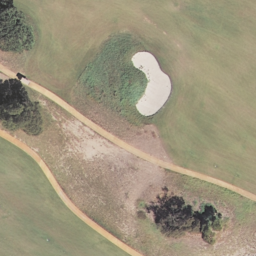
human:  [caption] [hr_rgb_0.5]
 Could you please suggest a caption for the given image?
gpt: Some bunkers and trees with two trails go through the turfs in the golf course .

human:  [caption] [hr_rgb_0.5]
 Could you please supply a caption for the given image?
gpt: A part of a golf coursea with two trails go through the turfs and some bunkers and trees .

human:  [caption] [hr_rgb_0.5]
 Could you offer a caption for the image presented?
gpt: This is a part of a golf course with green turfs and some bunkers and trees .

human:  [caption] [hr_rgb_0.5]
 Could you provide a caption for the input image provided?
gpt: A part of a golf course with some bunkers and trees while two trails go through the turfs .

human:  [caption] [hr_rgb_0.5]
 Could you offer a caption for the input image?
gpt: Some green bunkers and trees with two trails go through the turfs in the golf course .